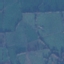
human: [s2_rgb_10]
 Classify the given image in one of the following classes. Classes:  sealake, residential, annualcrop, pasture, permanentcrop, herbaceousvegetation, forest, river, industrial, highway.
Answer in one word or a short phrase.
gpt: Pasture